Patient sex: F
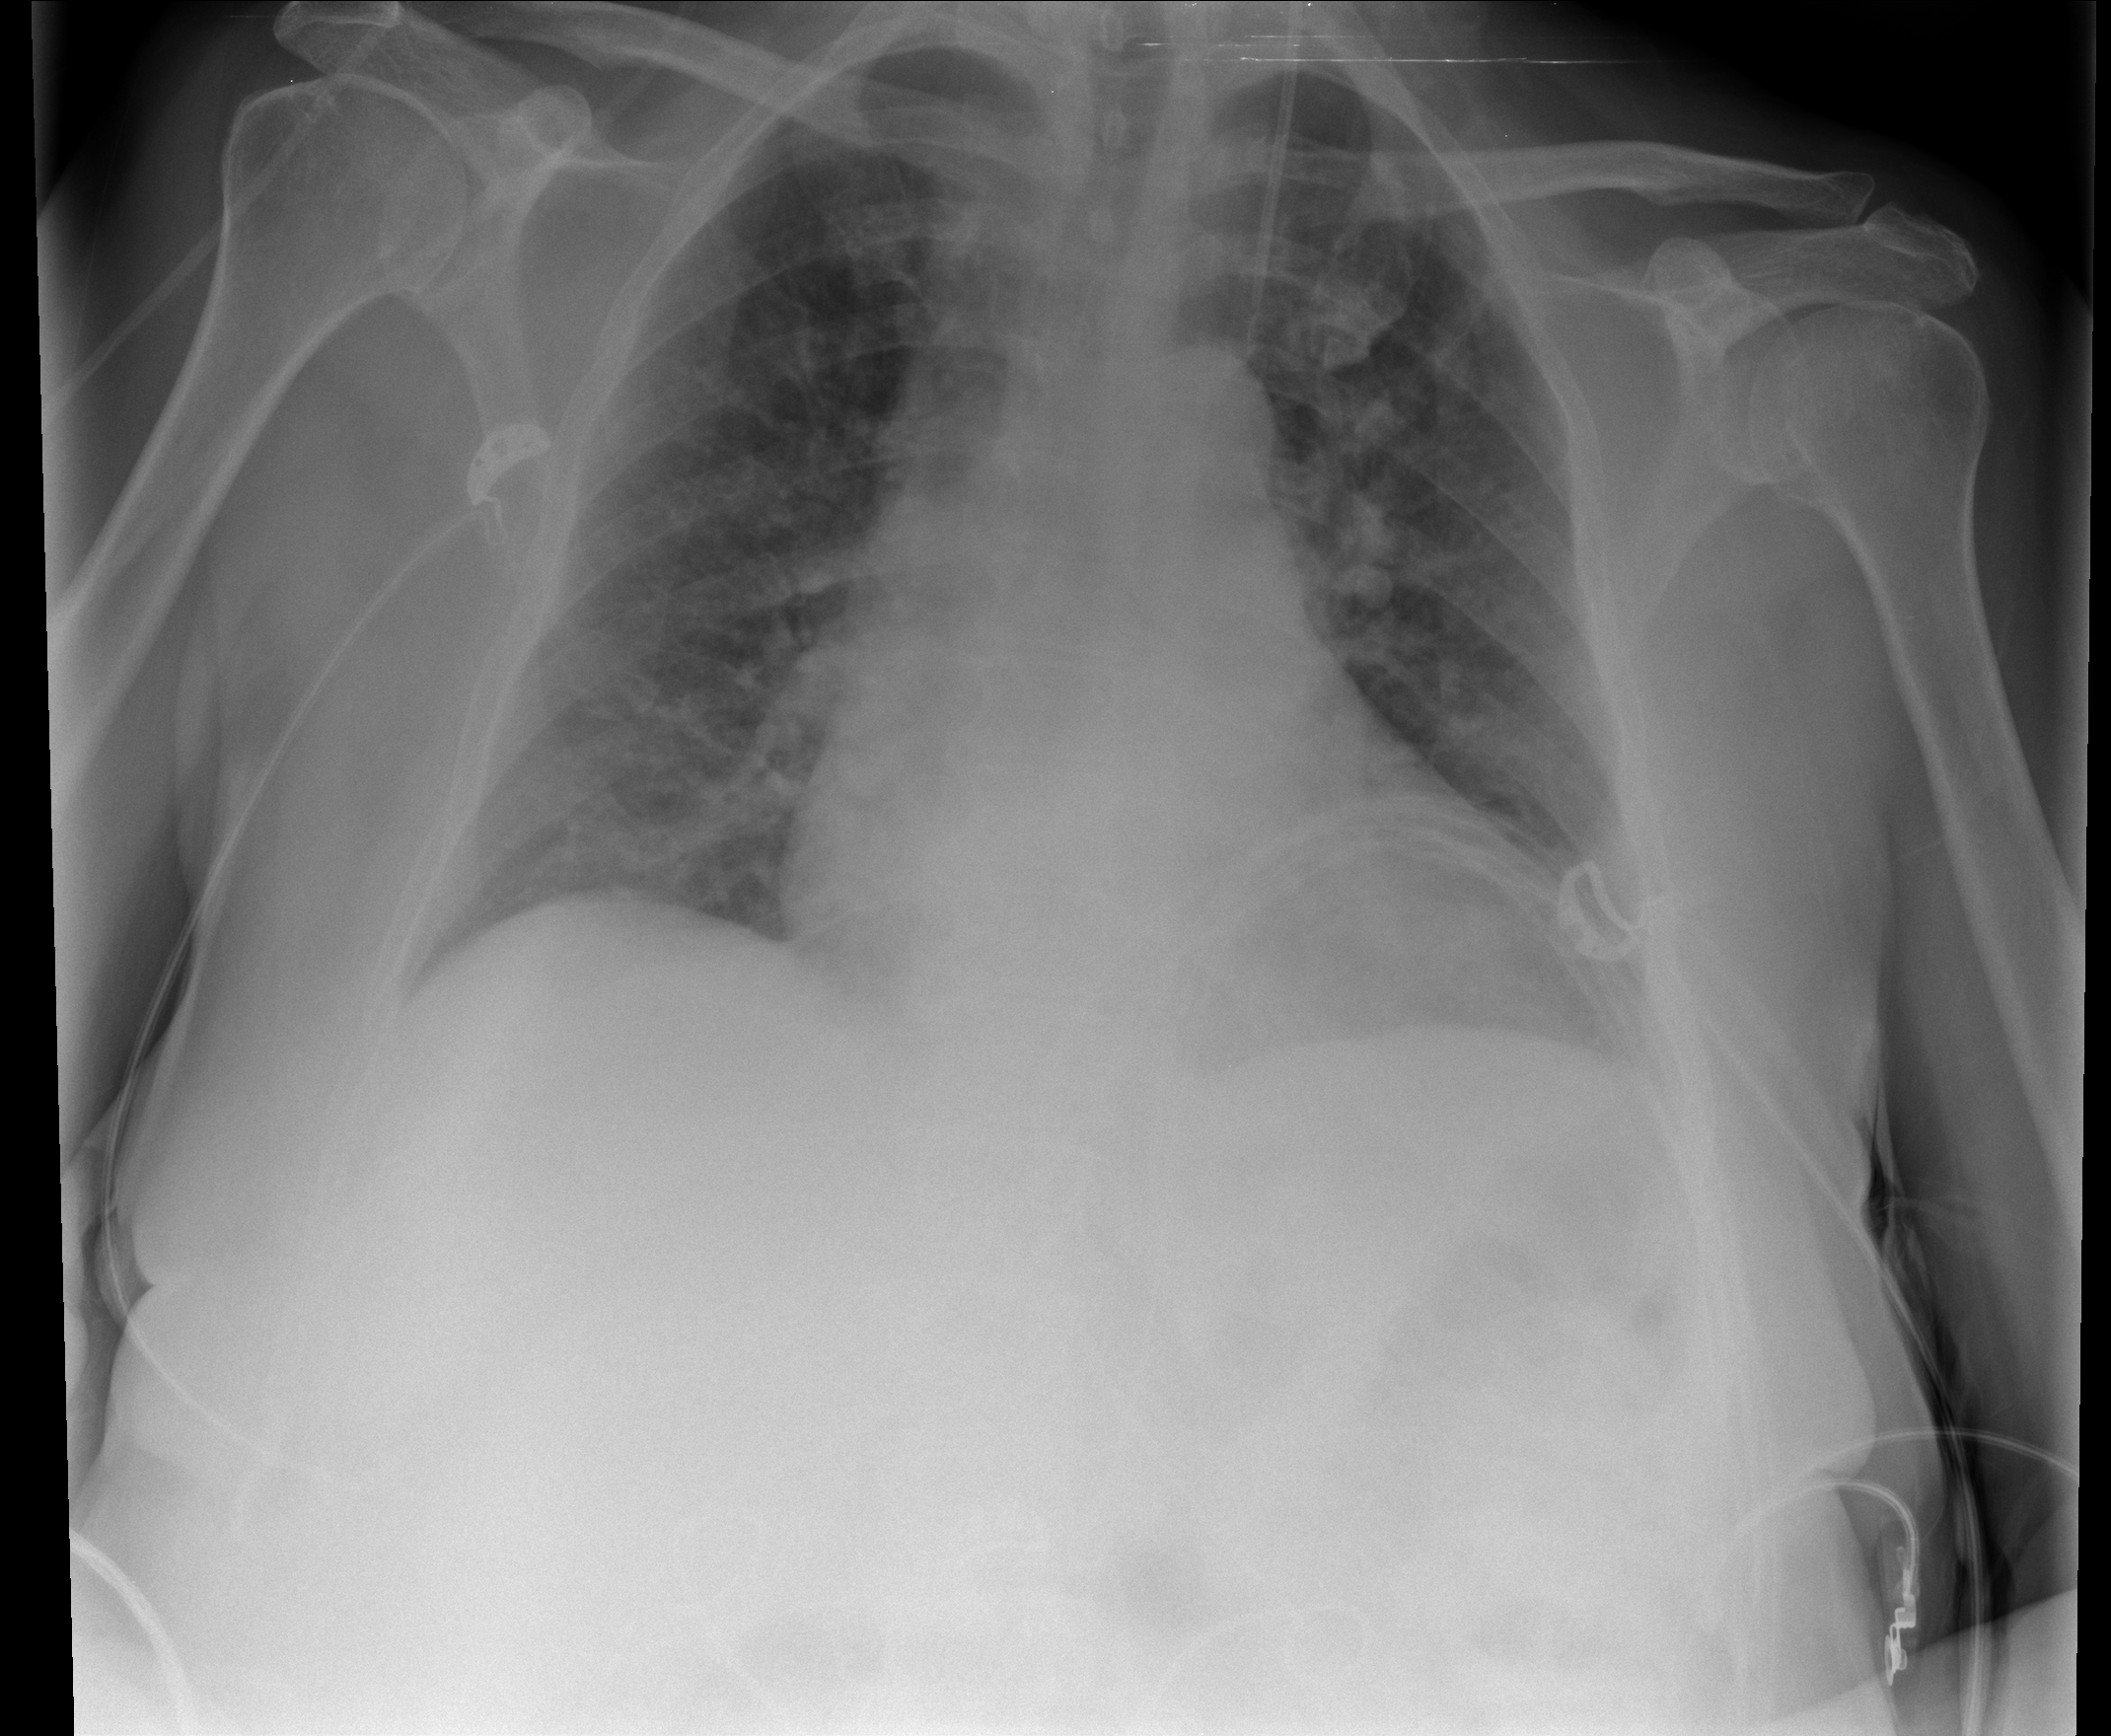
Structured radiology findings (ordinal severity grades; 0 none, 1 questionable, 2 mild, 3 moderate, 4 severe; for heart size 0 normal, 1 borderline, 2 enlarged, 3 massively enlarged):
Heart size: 2
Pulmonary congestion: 2
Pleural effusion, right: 0
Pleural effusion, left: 1
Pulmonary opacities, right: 2
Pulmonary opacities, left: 2
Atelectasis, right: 2
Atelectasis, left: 0